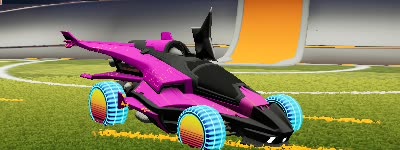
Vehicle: aftershock